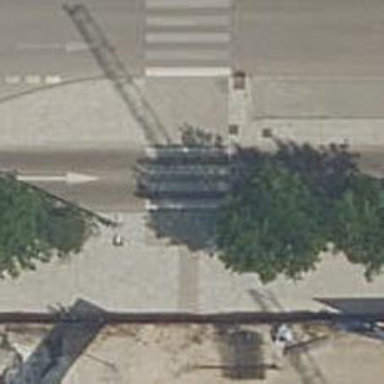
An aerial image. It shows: Uncontrolled road crossing.